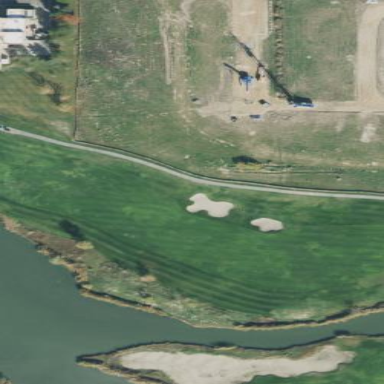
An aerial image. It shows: Golf fairway surrounded by grass.